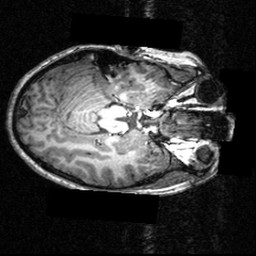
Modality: T1w
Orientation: axial
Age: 16
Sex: female
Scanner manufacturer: siemens
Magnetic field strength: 3.951 T
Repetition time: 1.5 s
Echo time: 0.00335 s